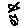
Label: star